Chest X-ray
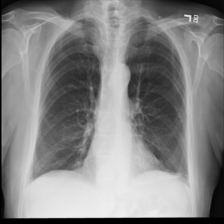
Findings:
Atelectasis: positive
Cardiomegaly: negative
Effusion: negative
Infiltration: negative
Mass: negative
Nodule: negative
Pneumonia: negative
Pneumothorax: negative
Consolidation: negative
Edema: negative
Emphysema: negative
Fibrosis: negative
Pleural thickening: negative
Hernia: negative